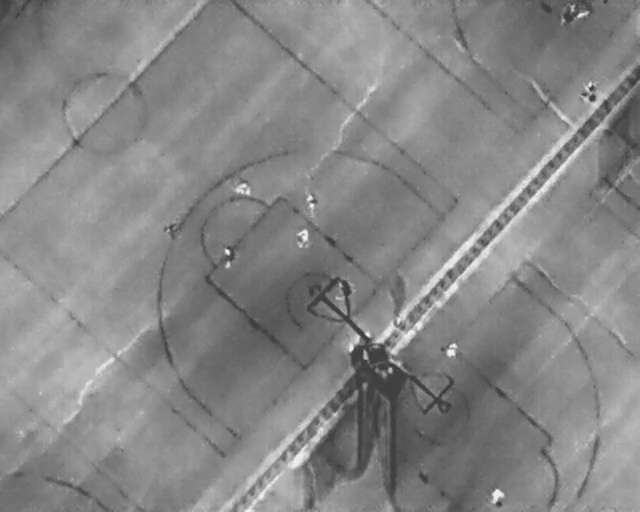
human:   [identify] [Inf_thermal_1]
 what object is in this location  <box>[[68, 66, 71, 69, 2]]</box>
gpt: <ref>1 large person at the right</ref>